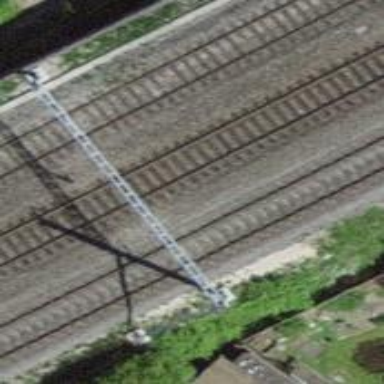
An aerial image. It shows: Single-track electrified railway with contact line.